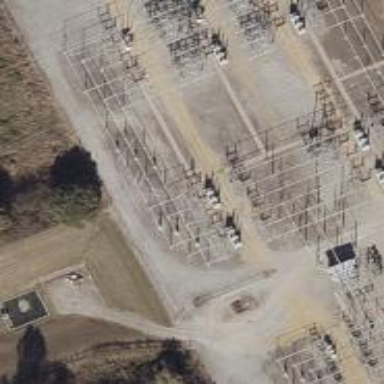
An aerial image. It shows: Switch for power supply.